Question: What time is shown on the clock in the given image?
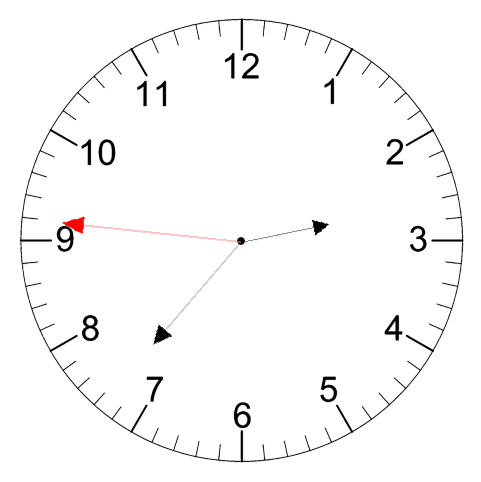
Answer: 02:36:46